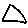
Label: triangle